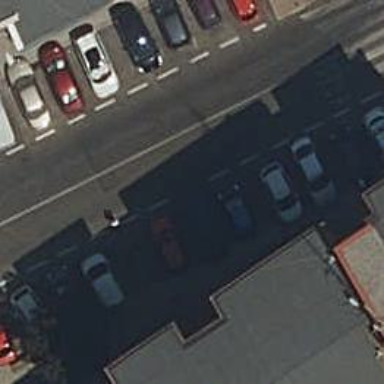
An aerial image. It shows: Greengrocer shop.